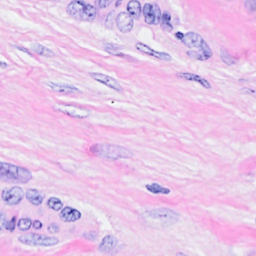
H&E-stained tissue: Breast